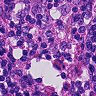
Metastatic tissue present: no